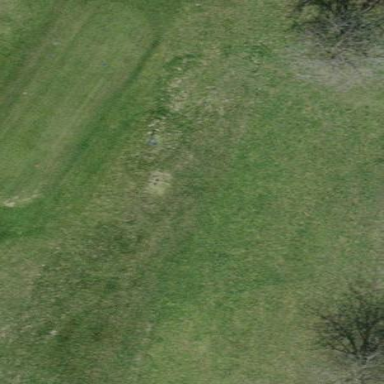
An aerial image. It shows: Grass area designated as golf tee.